Field crop: tomato
Growth stage: 2
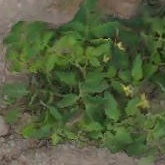
Species: tomato